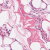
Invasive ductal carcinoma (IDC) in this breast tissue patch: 0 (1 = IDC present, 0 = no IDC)